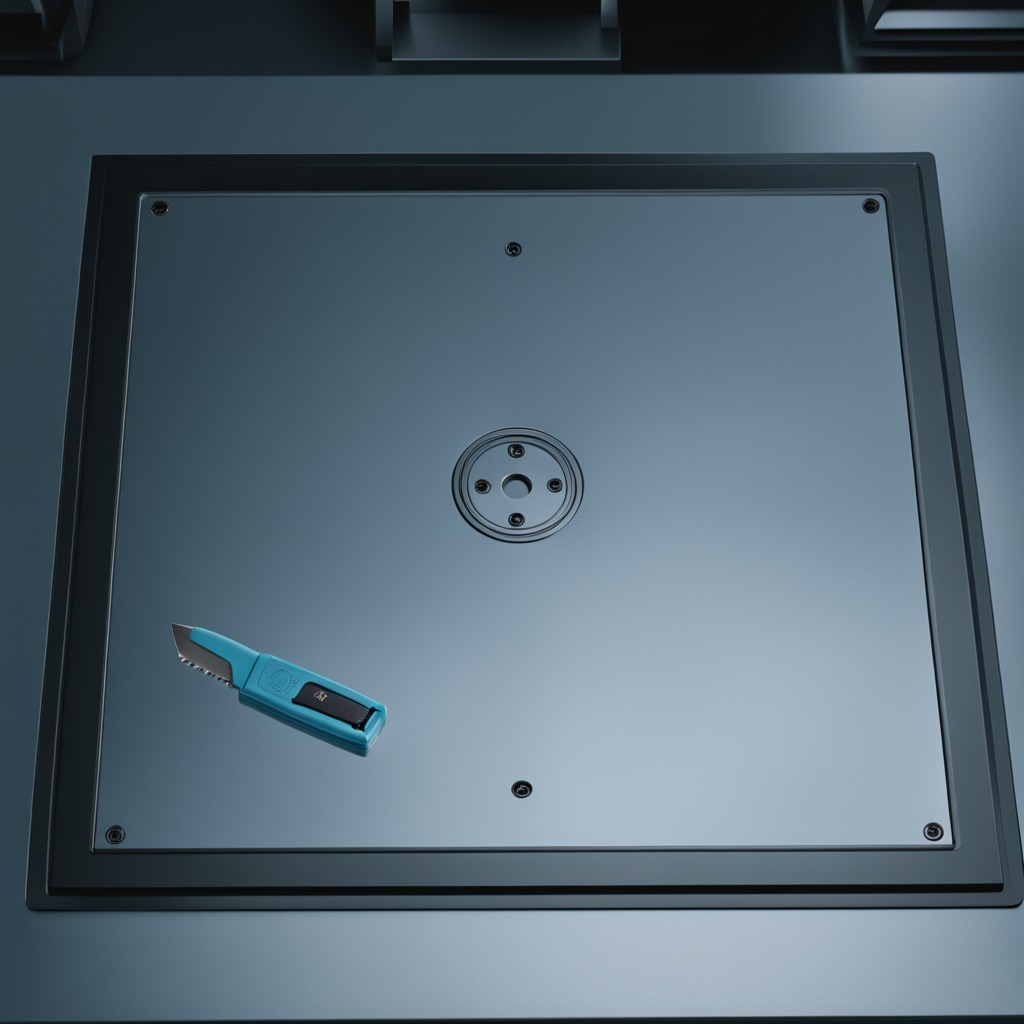
A utility knife is lying on the metal table in a machine shop under fluorescent lights.